Interaction volume radius: 10 \u00c5
Interaction volume height: 10 \u00c5
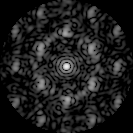
Disorder parameter: 0.5904